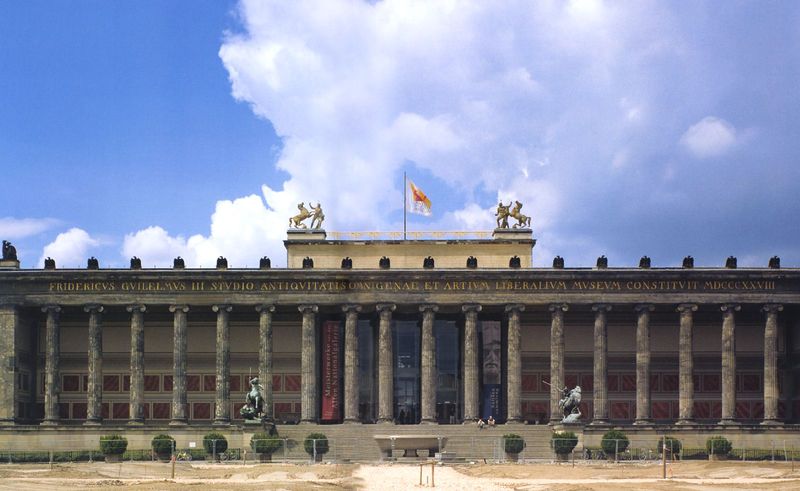
Titel: Museum am Lustgarten in Berlin
Künstler: Karl Friedrich Schinkel
Standort: Berlin (EU - D)
Schlagwörter: blau, himmel, wasser, wolken, bäume, gelb, fenster, grau, säulen, weiss, dach, gebäude, haus, rot, weg, alt, alte, architektur, schale, büsche, sträucher, gold, klassizismus, brunnen, pferde, reiter, bassin, skulptur, statue, schrift, fassade, türen, fahne, flagge, farbe, tag, platz, figuren, treppe, treppen, inschrift, stufen, granit, foto, eingang, berlin, antike, text, kapitelle, portal, skulpturen, löwen, statuen, voluten, ionisch, rosse, griechisch, griechenland, museum, buchs, schinkel, reichstag, latein, kolonade, regierung, bux, museeum, stauen, altes, nationalgalerie, skulpuren, stereobat, schinkeö